Field crop: maize
Growth stage: 2
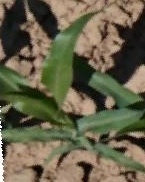
Species: maize